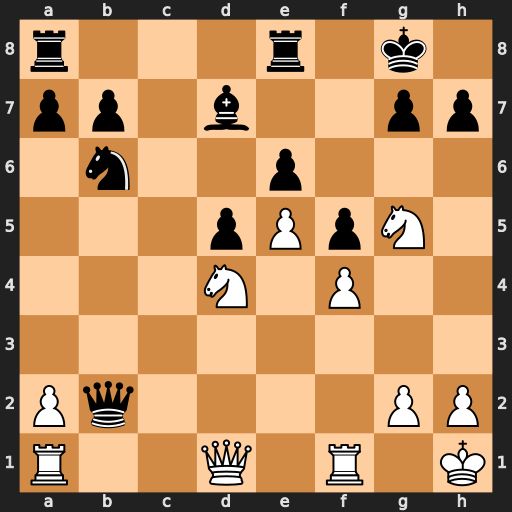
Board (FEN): r3r1k1/pp1b2pp/1n2p3/3pPpN1/3N1P2/8/Pq4PP/R2Q1R1K
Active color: w
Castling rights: -
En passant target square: -
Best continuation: Rb1 Qxb1 Qxb1